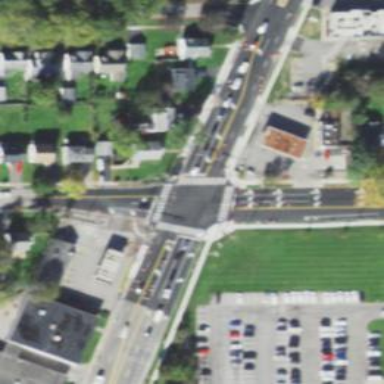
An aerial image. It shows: Marked road crossing.